Question: I'm trying to implement a "Done" method through a custom slide left on an item in a table view.

But when I click the "done" button it doesn't update my custom cell accessory type. I've literally tried everything I could think of for many hours and I'm just stuck. Please note I'm very new to this, so if you could help me out in understandable words that would be great.
'''
override func tableView(tableView: UITableView, cellForRowAtIndexPath indexPath: NSIndexPath) -> UITableViewCell {
let cellIdentifier = "Cell"
let cell = tableView.dequeueReusableCellWithIdentifier(cellIdentifier, forIndexPath: indexPath) as CustomTableViewCell
// Configure the cell...
let bucketLists = (searchController.active) ? searchResults[indexPath.row] : bucketList[indexPath.row]
cell.nameLabel.text = bucketLists.name
cell.thumbnailImageView.image = UIImage(data: bucketLists.image)
cell.locationLabel.text = bucketLists.location
cell.typeLabel.text = bucketLists.type
if (bucketLists.isVisited == true) {
cell.favorIconImageView.hidden = false // Don't hide custom cell accessory if true
} else if (bucketLists.isVisited == false) {
cell.favorIconImageView.hidden = true
}
// Circular image
cell.thumbnailImageView.layer.cornerRadius = cell.thumbnailImageView.frame.size.width / 2
cell.thumbnailImageView.clipsToBounds = true
return cell
}
override func tableView(tableView: UITableView, editActionsForRowAtIndexPath indexPath: NSIndexPath) -> [AnyObject]? {
// Delete Button
var deleteAction = UITableViewRowAction(style: UITableViewRowActionStyle.Default, title: "Delete",handler: {
(action:UITableViewRowAction!, indexPath:NSIndexPath!) -> Void in
// Delete the row from the data source
if let managedObjectContext = (UIApplication.sharedApplication().delegate as AppDelegate).managedObjectContext {
let bucketListToDelete = self.fetchResultController.objectAtIndexPath(indexPath) as BucketList
managedObjectContext.deleteObject(bucketListToDelete)
var e: NSError?
if managedObjectContext.save(&e) != true {
println("delete error: \(e!.localizedDescription)")
}
}
})
// Mark as Completed Button
var completedAction = UITableViewRowAction(style: UITableViewRowActionStyle.Default, title: "Done",handler: {
(action:UITableViewRowAction!, indexPath:NSIndexPath!) -> Void in
println("Completed item \(indexPath.row)")
let cellIdentifier = "Cell"
let cell = tableView.dequeueReusableCellWithIdentifier(cellIdentifier, forIndexPath: indexPath) as CustomTableViewCell
// Configure the cell...
let bucketLists = (self.searchController.active) ? self.searchResults[indexPath.row] : self.bucketList[indexPath.row]
cell.favorIconImageView.hidden = false // Item completed so hide the cell accessory image
})
deleteAction.backgroundColor = UIColor(red: 244.0/255.0, green: 67.0/255.0, blue: 54.0/255.0, alpha: 1.0) // Red
completedAction.backgroundColor = UIColor(red: 3.0/255.0, green: 169.0/255.0, blue: 244.0/255.0, alpha: 1.0) // Blue
return [deleteAction, completedAction]
}
'''
If you need any more info please comment below
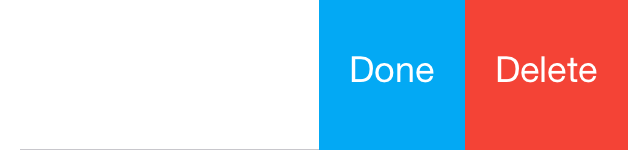
Answer: I think your problem is this line in the block for the definition of the var, completedAction
'''
let cell = tableView.dequeueReusableCellWithIdentifier(cellIdentifier, forIndexPath: indexPath) as CustomTableViewCell
'''
This instantiates a new cell that never appears in your table view. You want to get a reference to the cell you already have at that indexPath,
let cell = self.tableView.cellForRowAtIndexPath(indexPath) as CustomTableViewCell